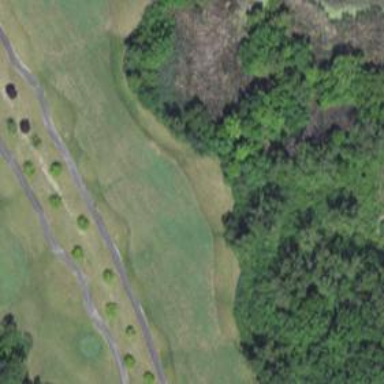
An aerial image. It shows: View of golf hole.